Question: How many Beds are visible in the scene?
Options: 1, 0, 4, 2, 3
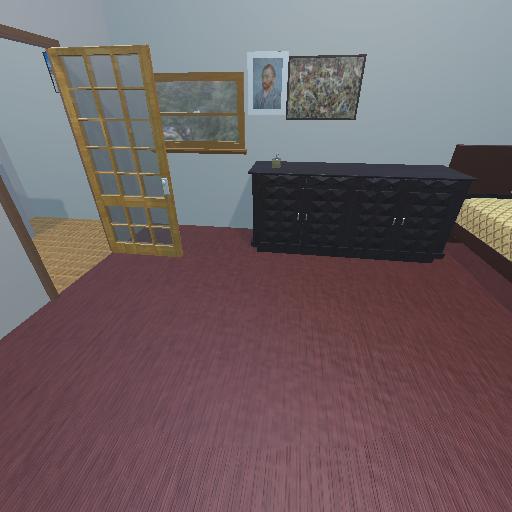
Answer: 1